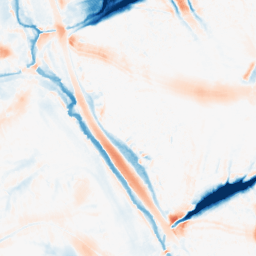
Category: morphological
Decomposition family: morphological
Decomposition parameters: operation: average
size: 20
Upsampling method: linear_exact
Upsampling parameters: scale: 2
Upsampling scale: 2